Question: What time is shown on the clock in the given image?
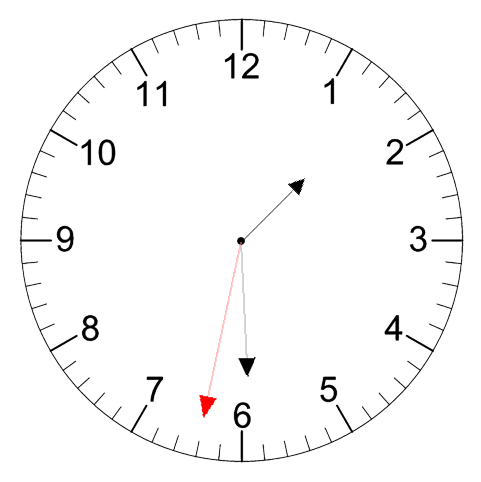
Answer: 01:29:32